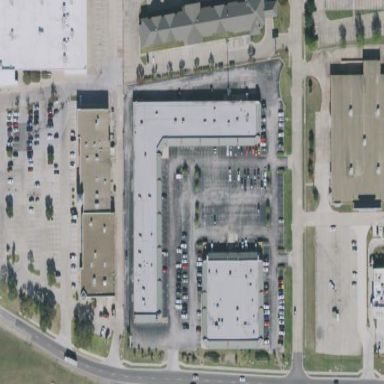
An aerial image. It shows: Retail building.